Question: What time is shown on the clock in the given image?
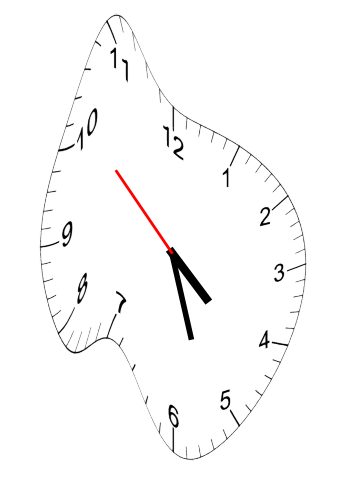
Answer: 04:26:52